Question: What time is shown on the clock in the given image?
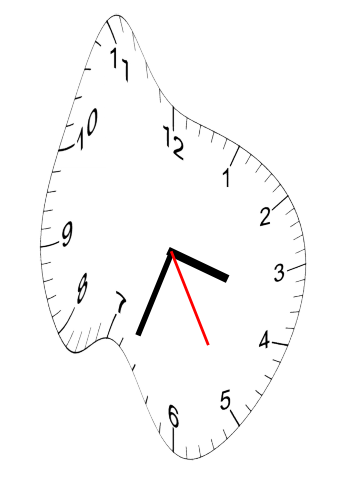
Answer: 03:33:25